Question: I have production stage hosted in Google Kubernetes Engine with Kubernetes version '1.12.9-gke.15'.
My team is planning to upgrade it to Kubernetes version '1.13.11-gke.5'.
A capture of list of Kubernetes version

I have read some articles to upgrade Kubernetes. However, they use kubeadm not GKE.
<URL> here's a example that use GKE.
If you guys have experience in upgrading kubernetes cluster in GKE or even kubeadm. Please share what should i do before upgrading the version ?
Should i upgrade the version to 1.13.7-gke.24 and then to 1.13.9-gke.3 and so on ?
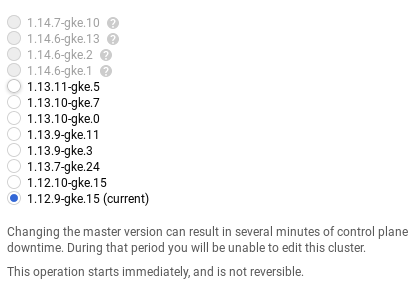
Answer: You first should check if you are not using any depreciated features. For example check the Changelogs for version <URL> to make sure you won't loose any functionality after the upgrade.
You will have to remember that if you have just one master node you will loose access to if for few minutes while control plane is being updated. After master node is set then worker nodes will follow.
There is a great post about <URL>, which talks about location for nodes and a beta option being 'Regional'
> When creating your cluster, be sure to select the "regional" option:And that's it! Kubernetes Engine automatically creates your nodes and masters in three zones, with the masters behind a load-balanced IP address, so the Kubernetes API will continue to work during an upgrade.
And they explain how does Rolling update works and how to do them.
Also you might consider familiarizing yourself with documentation for <URL>, as it discusses how automatic and manual upgrades work on GKE.
As you can see from your current version '1.12.9-gke.15' you cannot upgrade to '1.14.6-gke.1'. You will need to upgrade to '1.13.11-gke.5' and once this is done you will be able to upgrade to latest GKE version.